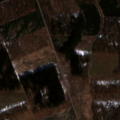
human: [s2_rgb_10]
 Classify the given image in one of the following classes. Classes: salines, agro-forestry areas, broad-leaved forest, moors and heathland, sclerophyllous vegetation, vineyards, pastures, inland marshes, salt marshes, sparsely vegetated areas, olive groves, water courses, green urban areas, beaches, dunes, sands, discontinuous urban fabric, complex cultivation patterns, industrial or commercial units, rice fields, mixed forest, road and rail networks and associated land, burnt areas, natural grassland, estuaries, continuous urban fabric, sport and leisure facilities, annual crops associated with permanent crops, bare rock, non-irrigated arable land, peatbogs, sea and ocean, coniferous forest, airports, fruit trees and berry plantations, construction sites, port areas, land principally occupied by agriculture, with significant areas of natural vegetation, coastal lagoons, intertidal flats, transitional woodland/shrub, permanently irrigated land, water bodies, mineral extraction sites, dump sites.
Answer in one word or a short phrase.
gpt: broad-leaved forest, mixed forest, transitional woodland/shrub